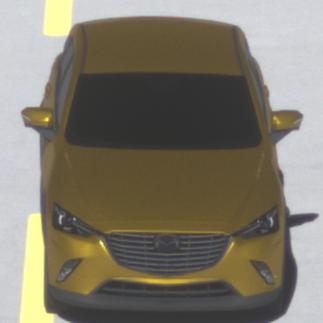
Make: Mazda
Model: CX-3 SKYACTIV-G 120
Detailed model: CX-3 (DK)
Model produced from: 2015/06
Model produced until: 2018/06
Doors: 5
Color: yellow
Road condition: dry road
Daytime: midday
Contrast: high contrast